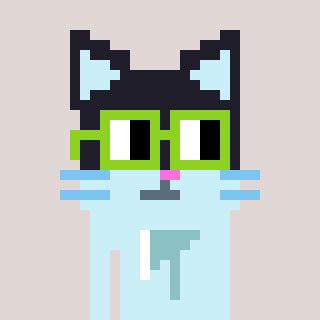
a pixel art character with square light green glasses, a cat-shaped head and a cold-colored body on a warm background